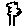
Label: tree